Question: I'm wondering how to remove a little part of a border inside a popup. I marked the part I want to remove with a red arrow in the picture.
Thanks for your help.
Here is the Xaml code
'''
<ControlTemplate x:Key="{ComponentResourceKey ResourceId=TopLevelHeaderTemplateKey, TypeInTargetAssembly={x:Type MenuItem}}" TargetType="{x:Type MenuItem}">
<Grid SnapsToDevicePixels="true">
<Rectangle x:Name="OuterBorder"/>
<Rectangle x:Name="Bg" Fill="{TemplateBinding Background}" Stroke="{TemplateBinding BorderBrush}"/>
<Rectangle x:Name="InnerBorder"/>
<DockPanel>
<ContentPresenter x:Name="Icon" ContentSource="Icon" Margin="4,0,6,0" SnapsToDevicePixels="{TemplateBinding SnapsToDevicePixels}" VerticalAlignment="Center"/>
<Path x:Name="GlyphPanel" Data="{StaticResource Checkmark}" Fill="{TemplateBinding Foreground}" FlowDirection="LeftToRight" Margin="7,0,0,0" Visibility="Collapsed" VerticalAlignment="Center"/>
<ContentPresenter ContentSource="Header" Margin="{TemplateBinding Padding}" RecognizesAccessKey="True" SnapsToDevicePixels="{TemplateBinding SnapsToDevicePixels}"/>
</DockPanel>
<Popup x:Name="PART_Popup" AllowsTransparency="true" Focusable="false" HorizontalOffset="0" IsOpen="{Binding IsSubmenuOpen, RelativeSource={RelativeSource TemplatedParent}}" PopupAnimation="{DynamicResource {x:Static SystemParameters.MenuPopupAnimationKey}}" Placement="Bottom" VerticalOffset="-1">
<Themes:SystemDropShadowChrome x:Name="Shdw" Color="Transparent">
<Border x:Name="SubMenuBorder" BorderBrush="{StaticResource ResourceKey=MenuBorderColorBrush}" BorderThickness="1" Background="{StaticResource MenuOpenBackgroundColorBrush}">
<ScrollViewer x:Name="SubMenuScrollViewer" Margin="1,0" Style="{DynamicResource {ComponentResourceKey ResourceId=MenuScrollViewer, TypeInTargetAssembly={x:Type FrameworkElement}}}">
<Grid RenderOptions.ClearTypeHint="Enabled">
<Canvas HorizontalAlignment="Left" Height="0" VerticalAlignment="Top" Width="0">
<Rectangle x:Name="OpaqueRect" Fill="{StaticResource ResourceKey=MenuOpenBackgroundColorBrush}" Height="{Binding ActualHeight, ElementName=SubMenuBorder}" Width="{Binding ActualWidth, ElementName=SubMenuBorder}"/>
</Canvas>
<ItemsPresenter x:Name="ItemsPresenter" KeyboardNavigation.DirectionalNavigation="Cycle" Grid.IsSharedSizeScope="true" Margin="2" SnapsToDevicePixels="{TemplateBinding SnapsToDevicePixels}" KeyboardNavigation.TabNavigation="Cycle"/>
</Grid>
</ScrollViewer>
</Border>
</Themes:SystemDropShadowChrome>
</Popup>
</Grid>
<ControlTemplate.Triggers>
<Trigger Property="IsSuspendingPopupAnimation" Value="true">
<Setter Property="PopupAnimation" TargetName="PART_Popup" Value="None"/>
</Trigger>
<Trigger Property="Icon" Value="{x:Null}">
<Setter Property="Visibility" TargetName="Icon" Value="Collapsed"/>
</Trigger>
<Trigger Property="IsChecked" Value="true">
<Setter Property="Visibility" TargetName="GlyphPanel" Value="Visible"/>
<Setter Property="Visibility" TargetName="Icon" Value="Collapsed"/>
</Trigger>
<Trigger Property="HasDropShadow" SourceName="PART_Popup" Value="true">
<Setter Property="Margin" TargetName="Shdw" Value="0,0,5,5"/>
<Setter Property="Color" TargetName="Shdw" Value="#71000000"/>
</Trigger>
<Trigger Property="IsHighlighted" Value="true">
<Setter Property="Fill" TargetName="Bg" Value="{StaticResource MenuMouseOverColorBrush}"/>
<Setter Property="Stroke" TargetName="OuterBorder" Value="{StaticResource MenuMouseOverColorBrush}"/>
<Setter Property="Stroke" TargetName="InnerBorder" Value="{StaticResource MenuMouseOverColorBrush}"/>
</Trigger>
<Trigger Property="IsKeyboardFocused" Value="true">
<Setter Property="Stroke" TargetName="Bg" Value="{StaticResource MenuMouseOverColorBrush}"/>
<Setter Property="Fill" TargetName="Bg" Value="{StaticResource MenuMouseOverColorBrush}"/>
<Setter Property="Stroke" TargetName="InnerBorder" Value="{StaticResource MenuMouseOverColorBrush}"/>
</Trigger>
<Trigger Property="IsSubmenuOpen" Value="true">
<Setter Property="Stroke" TargetName="Bg" Value="{StaticResource MenuBorderColorBrush}"/>
<Setter Property="Fill" TargetName="Bg" Value="{StaticResource MenuOpenBackgroundColorBrush}"/>
<Setter Property="Stroke" TargetName="InnerBorder" Value="{StaticResource MenuBorderColorBrush}"/>
</Trigger>
<Trigger Property="IsEnabled" Value="false">
<Setter Property="Foreground" Value="#FF9A9A9A"/>
<Setter Property="Fill" TargetName="GlyphPanel" Value="#848589"/>
</Trigger>
<Trigger Property="ScrollViewer.CanContentScroll" SourceName="SubMenuScrollViewer" Value="false">
<Setter Property="Canvas.Top" TargetName="OpaqueRect" Value="{Binding VerticalOffset, ElementName=SubMenuScrollViewer}"/>
<Setter Property="Canvas.Left" TargetName="OpaqueRect" Value="{Binding HorizontalOffset, ElementName=SubMenuScrollViewer}"/>
</Trigger>
</ControlTemplate.Triggers>
</ControlTemplate>
'''

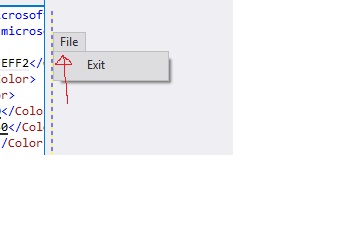
Answer: Solved this with an extra border above the part i wanted to hide. And under the HighLight Trigger i setted the width of my new border so it can match the headers width.
Here is the code:
'''
<Style x:Key="MetroMenuStyle" TargetType="{x:Type Menu}">
<Style.Resources>
<Style x:Key="{x:Static MenuItem.SeparatorStyleKey}" TargetType="Separator">
<Setter Property="Height" Value="1"/>
<Setter Property="Template">
<Setter.Value>
<ControlTemplate TargetType="Separator">
<Border BorderBrush="{StaticResource MenuBorderColorBrush}" BorderThickness="1" Margin="25,0,0,0"/>
</ControlTemplate>
</Setter.Value>
</Setter>
</Style>
<Style TargetType="{x:Type MenuItem}">
<Setter Property="Foreground" Value="{Binding Path=Foreground, RelativeSource={RelativeSource AncestorType={x:Type Menu}}}"/>
<Setter Property="Command"
Value="{Binding Command}" />
<Setter Property="IsEnabled" Value="{Binding IsEnabled}"/>
<Setter Property="Template">
<Setter.Value>
<ControlTemplate TargetType="{x:Type MenuItem}">
<!--Border 1-->
<Border x:Name="Border"
BorderThickness="1" SnapsToDevicePixels="False">
<Grid x:Name="Grid">
<Grid.ColumnDefinitions>
<ColumnDefinition x:Name="Col0" MinWidth="17" Width="Auto"
SharedSizeGroup="MenuItemIconColumnGroup"/>
<ColumnDefinition Width="Auto" SharedSizeGroup="MenuTextColumnGroup"/>
<ColumnDefinition Width="Auto" SharedSizeGroup="MenuItemIGTColumnGroup"/>
<ColumnDefinition x:Name="Col3" Width="14"/>
</Grid.ColumnDefinitions>
<ContentPresenter Grid.Column="0" x:Name="Icon" VerticalAlignment="Center"
ContentSource="Icon"/>
<ContentPresenter Grid.Column="1" Margin="{TemplateBinding Padding}"
x:Name="HeaderHost" RecognizesAccessKey="True"
ContentSource="Header" VerticalAlignment="Center"/>
<ContentPresenter Grid.Column="2" Margin="8,1,8,1" x:Name="IGTHost"
ContentSource="InputGestureText" VerticalAlignment="Center"/>
<Grid Grid.Column="3" Margin="4,0,6,0" x:Name="ArrowPanel" VerticalAlignment="Center">
<Path x:Name="ArrowPanelPath" HorizontalAlignment="Right" VerticalAlignment="Center"
Fill="{TemplateBinding Foreground}" Data="M0,0 L0,8 L4,4 z"/>
</Grid>
<Popup IsOpen="{Binding Path=IsSubmenuOpen, RelativeSource={RelativeSource TemplatedParent}}"
Placement="Right" HorizontalOffset="-1" x:Name="SubMenuPopup" Focusable="false"
PopupAnimation="{DynamicResource {x:Static SystemParameters.MenuPopupAnimationKey}}"
AllowsTransparency="True">
<Grid Margin="0,0,5,5">
<!--Border 2-->
<Border x:Name="SubMenuBorder"
BorderBrush="{StaticResource MenuBorderColorBrush}"
BorderThickness="1" Background="{StaticResource MenuOpenBackgroundColorBrush}"
SnapsToDevicePixels="True">
<Grid x:Name="SubMenu" Grid.IsSharedSizeScope="True" Margin="2">
<StackPanel IsItemsHost="True"
KeyboardNavigation.DirectionalNavigation="Cycle"/>
</Grid>
<Border.Effect>
<DropShadowEffect ShadowDepth="2" Color="Black"/>
</Border.Effect>
</Border>
<!--Border 3-->
<Border Margin="1,0,0,0" x:Name="TransitionBorder" Width="0" Height="2"
VerticalAlignment="Top" HorizontalAlignment="Left"
Background="{StaticResource MenuOpenBackgroundColorBrush}" SnapsToDevicePixels="False"
BorderThickness="1" BorderBrush="{StaticResource MenuOpenBackgroundColorBrush}"/>
</Grid>
</Popup>
</Grid>
</Border>
<ControlTemplate.Triggers>
<Trigger Property="Role" Value="TopLevelHeader">
<Setter Property="Padding" Value="6,0,6,2"/>
<Setter TargetName="SubMenuPopup" Property="Placement" Value="Bottom"/>
<Setter TargetName="Col0" Property="MinWidth" Value="0"/>
<Setter TargetName="Col3" Property="Width" Value="Auto"/>
<Setter TargetName="Icon" Property="Visibility" Value="Collapsed"/>
<Setter TargetName="IGTHost" Property="Visibility" Value="Collapsed" />
<Setter TargetName="ArrowPanel" Property="Visibility" Value="Collapsed"/>
<Setter TargetName="SubMenuBorder" Property="BorderThickness" Value="1,1,1,1"/>
<Setter TargetName="SubMenu" Property="Margin" Value="2,3,2,2"/>
<Setter TargetName="TransitionBorder" Property="Width" Value="{Binding ActualWidth, ElementName=Grid}"/>
</Trigger>
<Trigger Property="Role" Value="TopLevelItem">
<Setter Property="Padding" Value="6,0,6,2"/>
<Setter TargetName="Col0" Property="MinWidth" Value="0"/>
<Setter TargetName="Col3" Property="Width" Value="Auto"/>
<Setter TargetName="Icon" Property="Visibility" Value="Collapsed"/>
<Setter TargetName="IGTHost" Property="Visibility" Value="Collapsed"/>
<Setter TargetName="ArrowPanel" Property="Visibility" Value="Collapsed"/>
</Trigger>
<Trigger Property="Role" Value="SubmenuHeader">
<Setter Property="DockPanel.Dock" Value="Top"/>
<Setter Property="Padding" Value="10,3,0,3"/>
<Setter TargetName="Border" Property="MinHeight" Value="22"/>
<Setter TargetName="Border" Property="Background" Value="{StaticResource MenuOpenBackgroundColorBrush}"/>
</Trigger>
<Trigger Property="Role" Value="SubmenuItem">
<Setter Property="DockPanel.Dock" Value="Top"/>
<Setter Property="Padding" Value="10,3,0,3"/>
<Setter TargetName="Border" Property="MinHeight" Value="22"/>
<Setter TargetName="ArrowPanel" Property="Visibility" Value="Collapsed"/>
<Setter TargetName="Border" Property="Background" Value="{StaticResource MenuOpenBackgroundColorBrush}"/>
</Trigger>
<MultiTrigger>
<MultiTrigger.Conditions>
<Condition Property="IsHighlighted" Value="true"/>
<Condition Property="Role" Value="TopLevelHeader"/>
</MultiTrigger.Conditions>
<Setter TargetName="Border" Property="Background" Value="{StaticResource MenuMouseOverColorBrush}"/>
</MultiTrigger>
<MultiTrigger>
<MultiTrigger.Conditions>
<Condition Property="IsHighlighted" Value="true"/>
<Condition Property="Role" Value="TopLevelItem"/>
</MultiTrigger.Conditions>
<Setter TargetName="Border" Property="Background" Value="Green"/>
</MultiTrigger>
<MultiTrigger>
<MultiTrigger.Conditions>
<Condition Property="IsHighlighted" Value="true"/>
<Condition Property="Role" Value="SubmenuHeader"/>
</MultiTrigger.Conditions>
<Setter TargetName="Border" Property="Background" Value="{StaticResource MenuMouseOverColorBrush}"/>
</MultiTrigger>
<MultiTrigger>
<MultiTrigger.Conditions>
<Condition Property="IsHighlighted" Value="true"/>
<Condition Property="Role" Value="SubmenuItem"/>
</MultiTrigger.Conditions>
<Setter TargetName="Border" Property="Background" Value="{StaticResource MenuMouseOverColorBrush}"/>
</MultiTrigger>
<MultiTrigger>
<MultiTrigger.Conditions>
<Condition Property="IsSubmenuOpen" Value="true"/>
<Condition Property="Role" Value="TopLevelHeader"/>
</MultiTrigger.Conditions>
<Setter TargetName="Border" Property="Background" Value="{StaticResource MenuOpenBackgroundColorBrush}"/>
<Setter TargetName="Border" Property="BorderBrush" Value="{StaticResource MenuBorderColorBrush}"/>
<Setter TargetName="Border" Property="BorderThickness" Value="1,1,1,0"/>
</MultiTrigger>
<Trigger Property="IsSubmenuOpen" Value="true">
<Setter TargetName="ArrowPanelPath" Property="Fill" Value="Black"/>
</Trigger>
<Trigger Property="IsSuspendingPopupAnimation" Value="true">
<Setter TargetName="SubMenuPopup" Property="PopupAnimation" Value="None"/>
</Trigger>
<Trigger Property="Icon" Value="{x:Null}">
<Setter TargetName="Icon" Property="Visibility" Value="Collapsed"/>
</Trigger>
<Trigger Property="IsEnabled" Value="False">
<Setter Property="Foreground" Value="Red"/>
</Trigger>
</ControlTemplate.Triggers>
</ControlTemplate>
</Setter.Value>
</Setter>
</Style>
</Style.Resources>
<Setter Property="Background" Value="{StaticResource WindowBackgroundColorBrush}"/>
</Style>
'''